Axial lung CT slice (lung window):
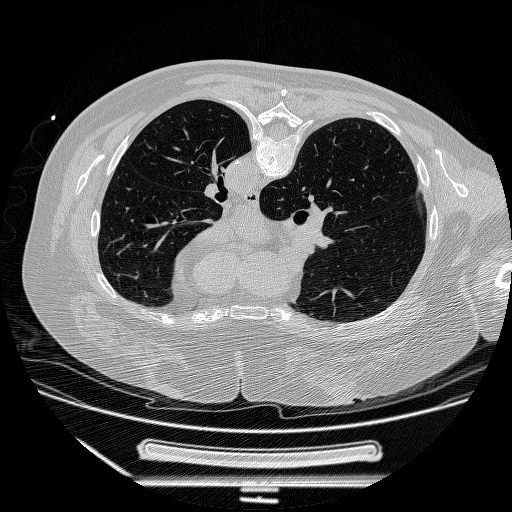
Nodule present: no